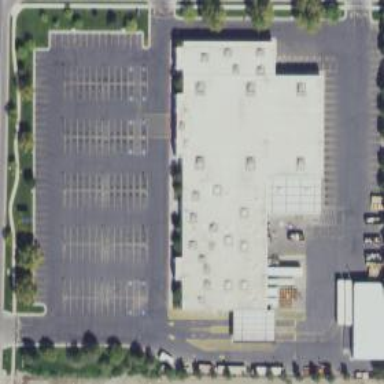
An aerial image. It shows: Retail area.